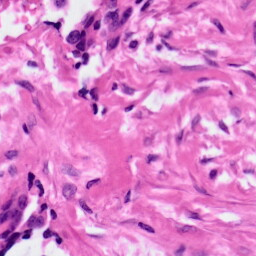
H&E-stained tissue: Ovarian